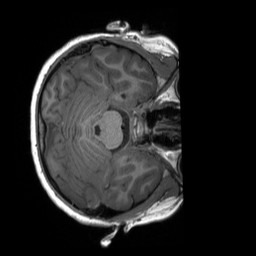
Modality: T1w
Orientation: axial
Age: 10
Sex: male
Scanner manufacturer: siemens
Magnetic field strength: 3 T
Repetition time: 2.3 s
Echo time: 0.00232 s